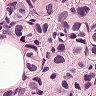
Metastatic tissue present: yes